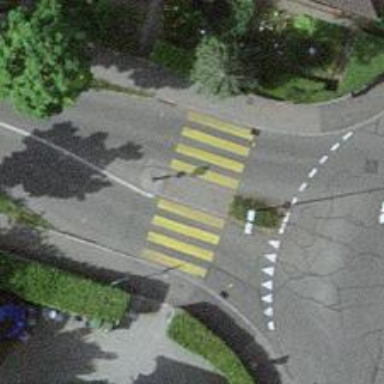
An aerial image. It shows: Marked crossing with pedestrian island.